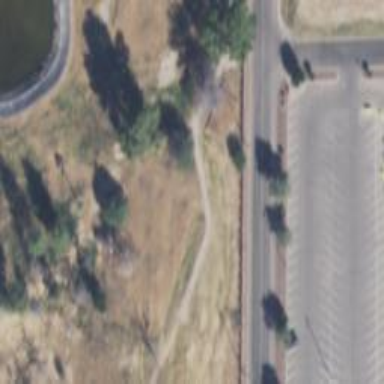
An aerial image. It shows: Golf cartpath that is also road path.